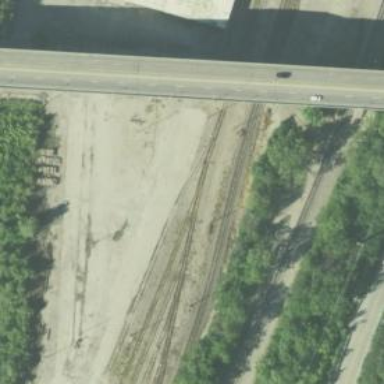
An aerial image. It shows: Siding railway track with one set of rails.